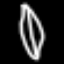
Label: leaf